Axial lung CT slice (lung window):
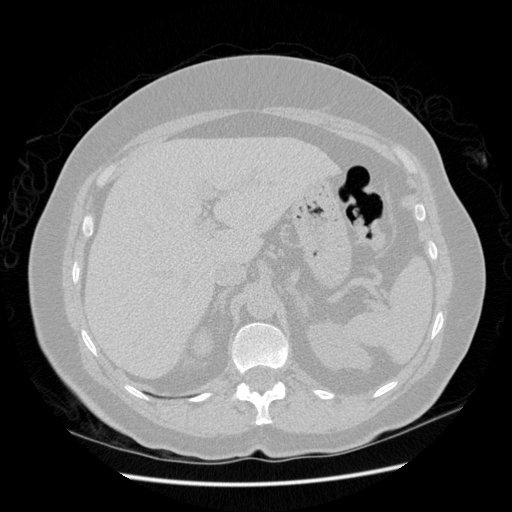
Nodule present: no